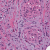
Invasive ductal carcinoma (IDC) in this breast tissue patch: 0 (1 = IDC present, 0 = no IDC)